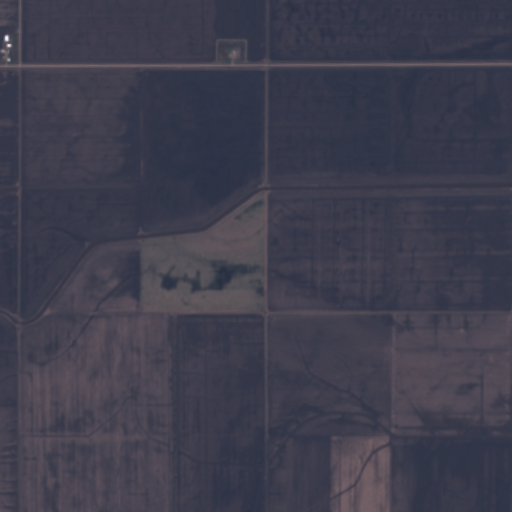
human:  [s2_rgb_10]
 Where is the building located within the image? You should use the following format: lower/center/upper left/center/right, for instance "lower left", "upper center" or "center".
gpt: The building is located in the upper left of the image.
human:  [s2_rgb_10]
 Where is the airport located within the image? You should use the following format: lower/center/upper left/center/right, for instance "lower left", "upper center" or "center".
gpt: There is no airport in the image.